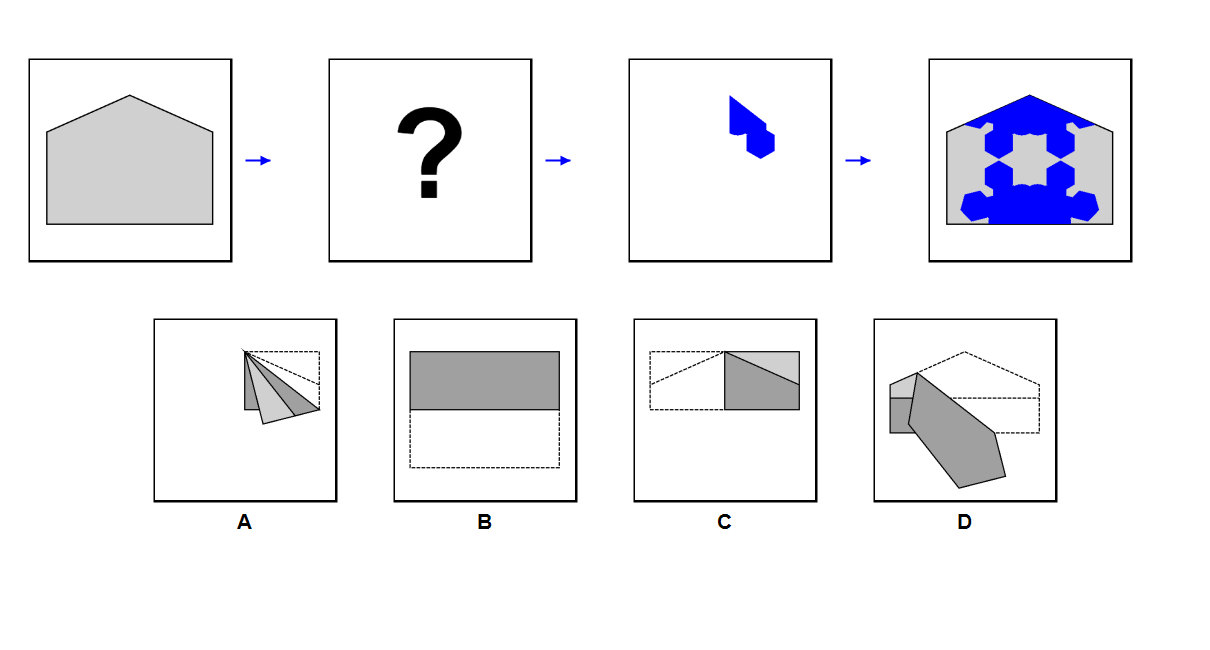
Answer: D